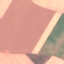
Label: AnnualCrop